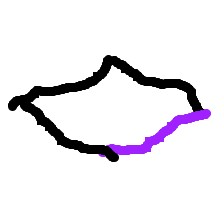
Shape: rhombus